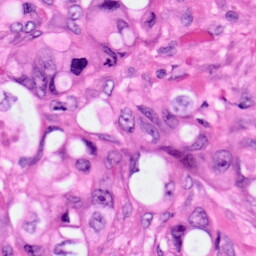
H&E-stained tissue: Pancreatic